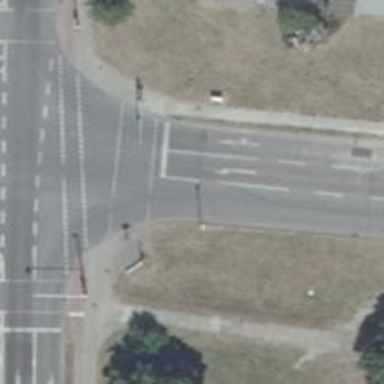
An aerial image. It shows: Traffic signal crossing.